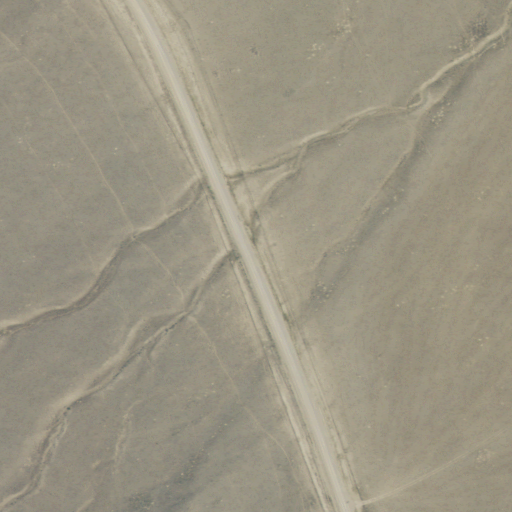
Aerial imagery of valley in Montana named Ashbough Canyon containing grassland, shrub, low intensity development, medium intensity development, and open development